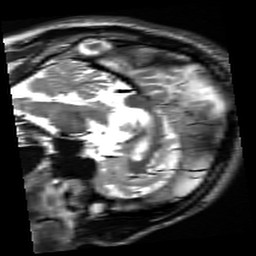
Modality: inplaneT2
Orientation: sagittal
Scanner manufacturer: siemens
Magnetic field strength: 3 T
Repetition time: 7.02 s
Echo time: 0.069 s